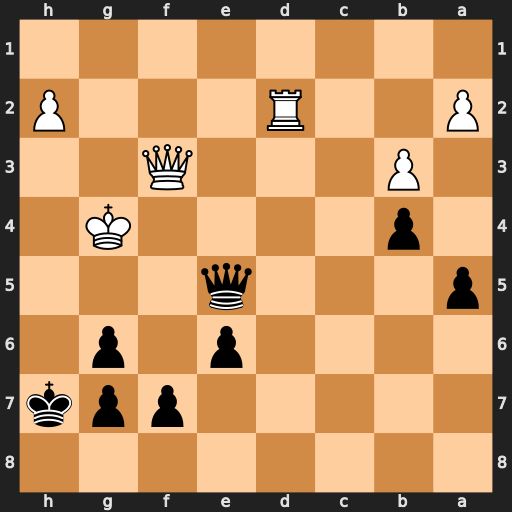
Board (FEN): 8/5ppk/4p1p1/p3q3/1p4K1/1P3Q2/P2R3P/8
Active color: b
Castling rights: -
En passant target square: -
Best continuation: Qh5+ Kf4 Qh6+ Ke4 Qxd2